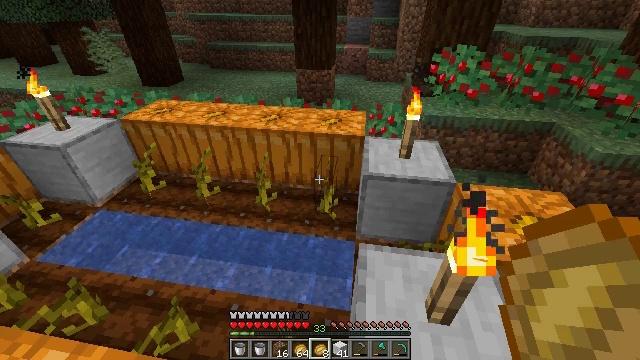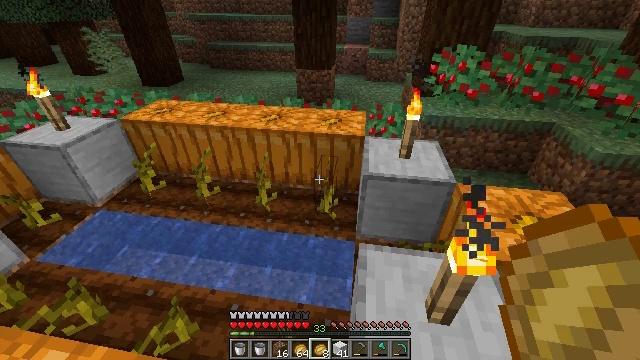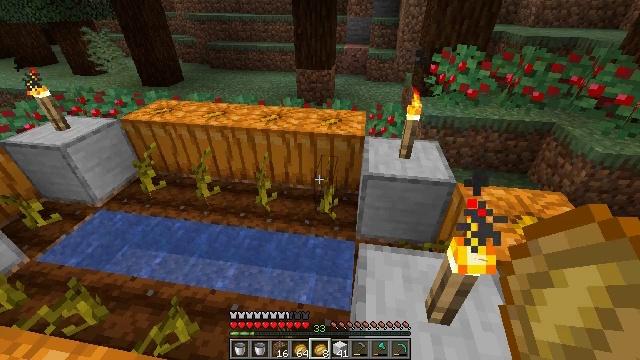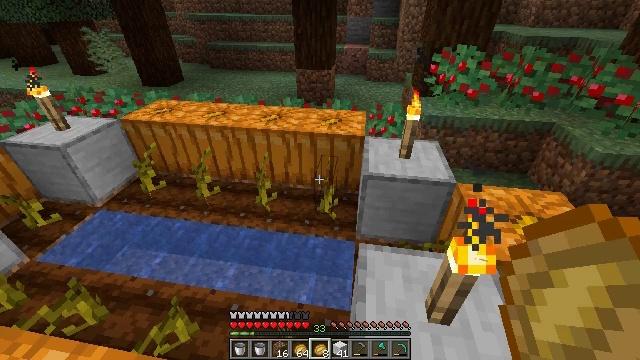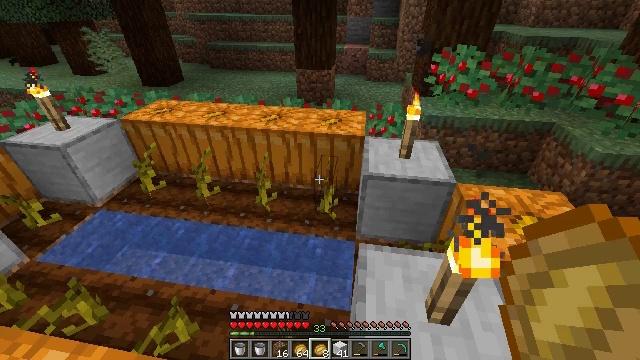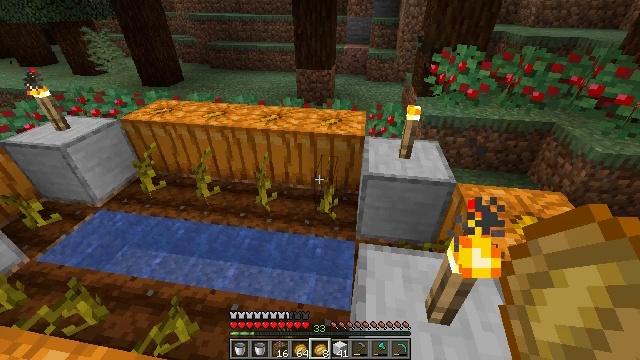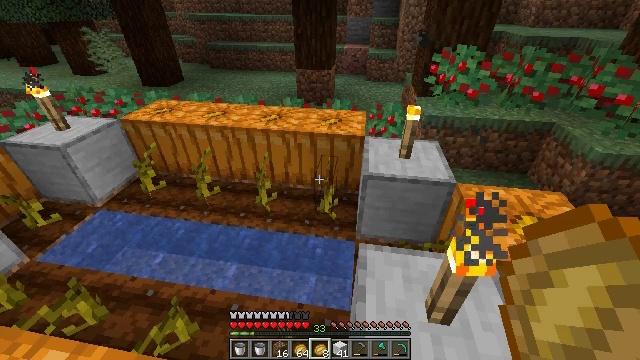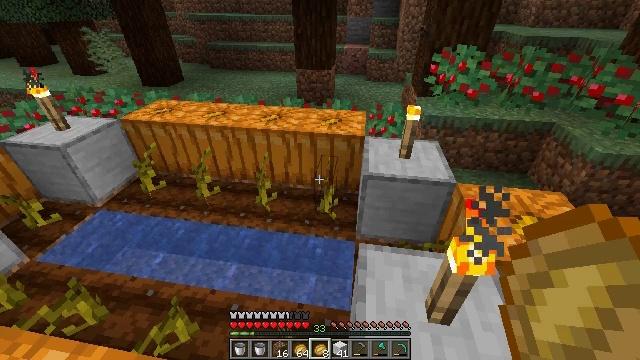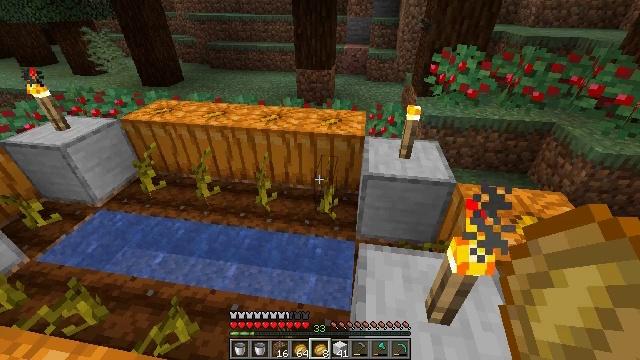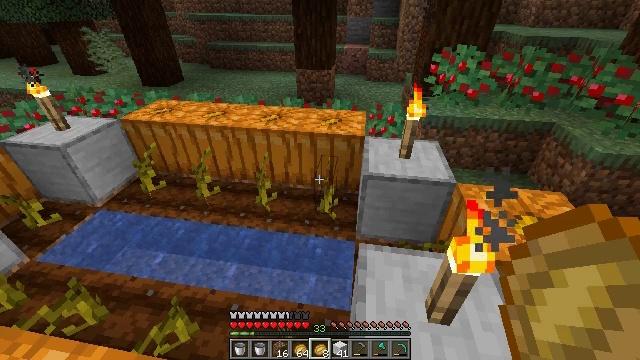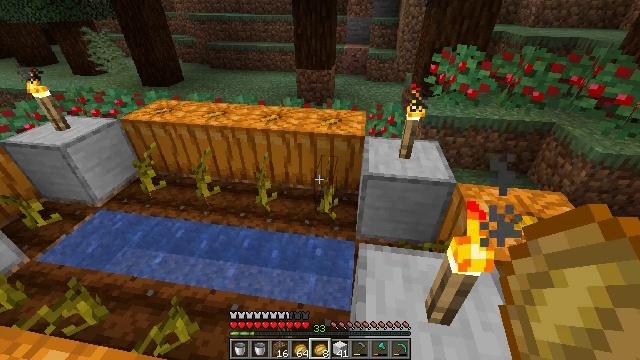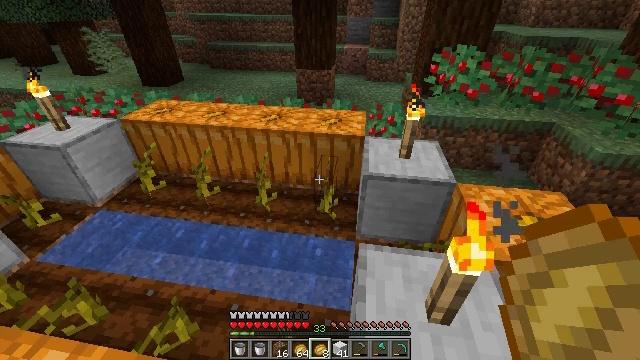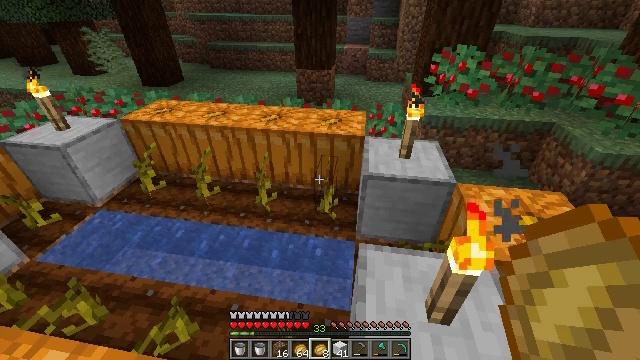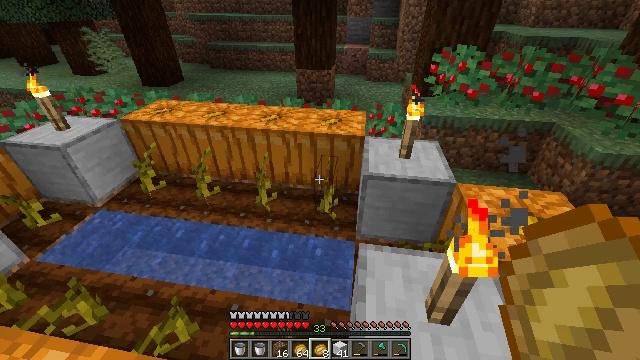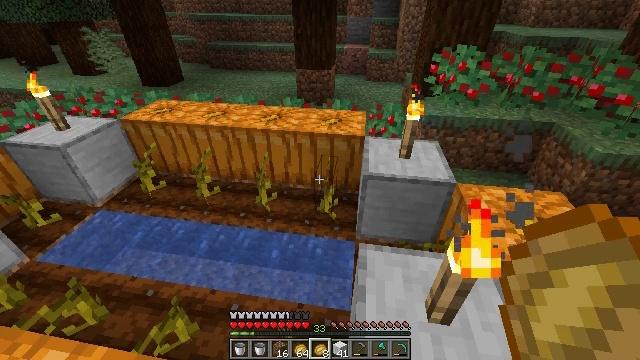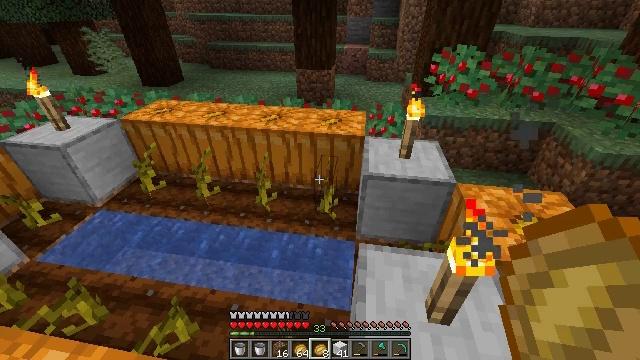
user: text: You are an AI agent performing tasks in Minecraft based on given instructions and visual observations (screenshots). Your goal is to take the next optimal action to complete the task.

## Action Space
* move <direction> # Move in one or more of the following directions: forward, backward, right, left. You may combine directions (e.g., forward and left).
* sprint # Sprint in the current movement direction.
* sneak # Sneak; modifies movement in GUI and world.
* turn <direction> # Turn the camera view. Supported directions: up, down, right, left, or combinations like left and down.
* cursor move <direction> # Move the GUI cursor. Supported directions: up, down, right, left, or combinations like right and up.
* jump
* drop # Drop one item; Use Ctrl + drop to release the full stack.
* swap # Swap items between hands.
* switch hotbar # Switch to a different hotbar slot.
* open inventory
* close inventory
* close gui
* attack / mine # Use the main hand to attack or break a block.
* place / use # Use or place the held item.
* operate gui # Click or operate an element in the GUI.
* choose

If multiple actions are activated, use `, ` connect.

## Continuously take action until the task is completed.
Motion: motion action
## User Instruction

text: Gather the pumpkin stem by mining.
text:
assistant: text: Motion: no_op
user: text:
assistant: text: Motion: no_op
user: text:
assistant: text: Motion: no_op
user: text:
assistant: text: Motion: no_op
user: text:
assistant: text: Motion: no_op
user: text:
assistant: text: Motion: no_op
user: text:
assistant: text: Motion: no_op
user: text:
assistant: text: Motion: no_op
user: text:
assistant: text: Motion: no_op
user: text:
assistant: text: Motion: no_op
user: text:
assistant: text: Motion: no_op
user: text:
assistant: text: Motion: no_op
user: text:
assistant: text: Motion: no_op
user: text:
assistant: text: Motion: no_op
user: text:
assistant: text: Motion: no_op
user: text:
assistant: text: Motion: no_op
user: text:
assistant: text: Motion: no_op
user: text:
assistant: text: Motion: no_op
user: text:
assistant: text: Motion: no_op
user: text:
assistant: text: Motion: no_op
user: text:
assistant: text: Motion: no_op
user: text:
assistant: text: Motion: no_op
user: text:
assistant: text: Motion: no_op
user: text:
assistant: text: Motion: no_op
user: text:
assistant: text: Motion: no_op
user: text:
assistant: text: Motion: no_op
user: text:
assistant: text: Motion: no_op
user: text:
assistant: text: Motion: no_op
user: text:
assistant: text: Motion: no_op
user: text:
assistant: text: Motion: no_op